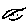
Label: smiley face